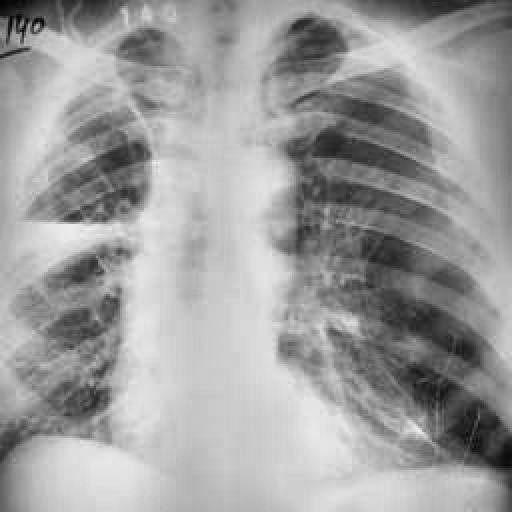
Finding: TUBERCULOSIS